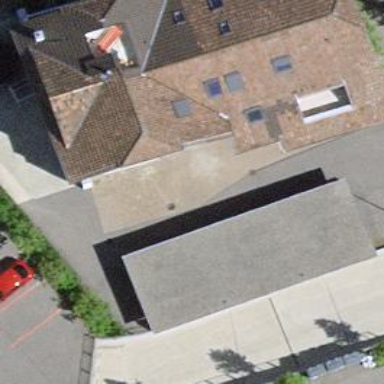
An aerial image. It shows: Carport building.